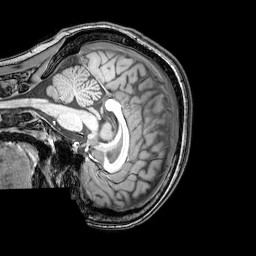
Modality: T1w
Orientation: sagittal
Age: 24
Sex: female
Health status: healthy
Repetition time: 0.081 s
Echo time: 0.037 s